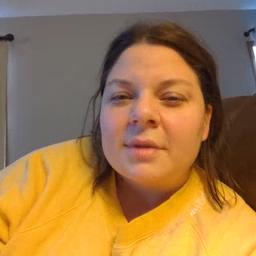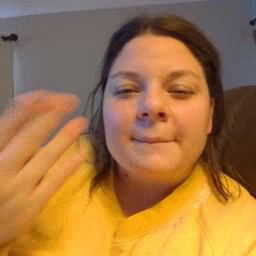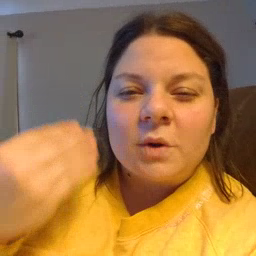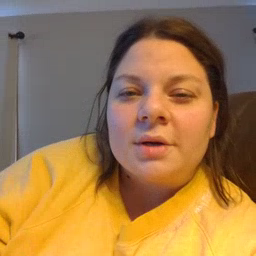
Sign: before